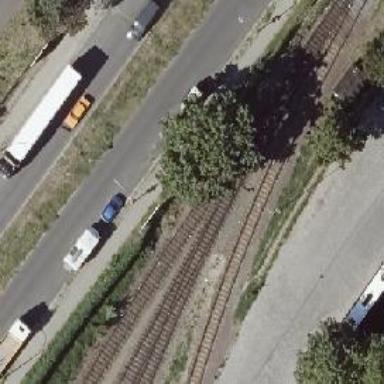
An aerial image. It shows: Railway switch.